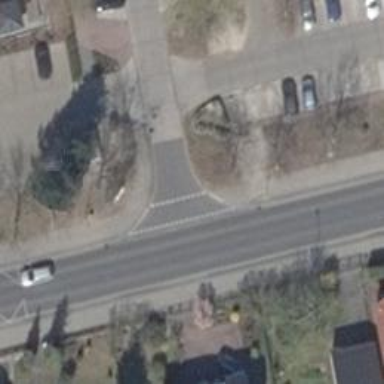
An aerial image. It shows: Road with "give way" sign.